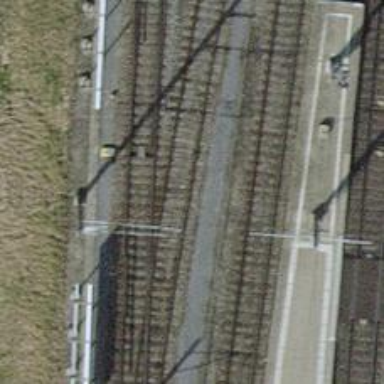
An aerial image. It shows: Siding railway line with electrified contact line for the trains.